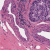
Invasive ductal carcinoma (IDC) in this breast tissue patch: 0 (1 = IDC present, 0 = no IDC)